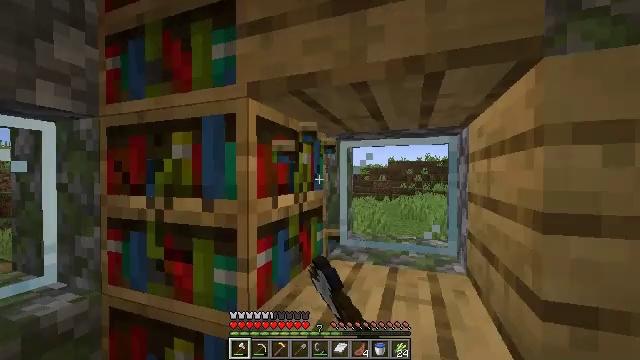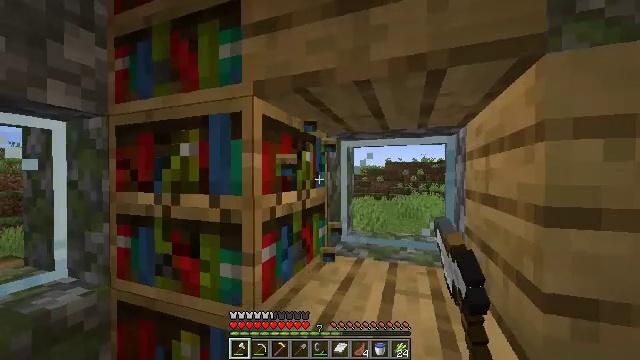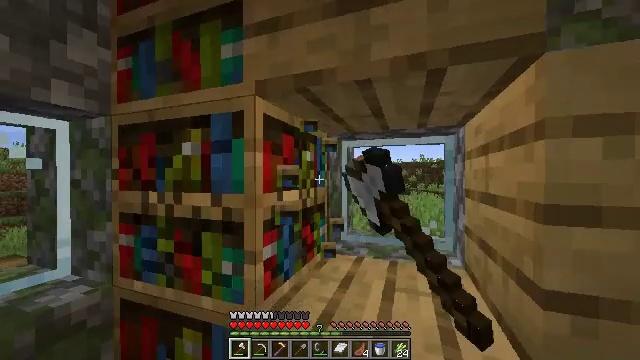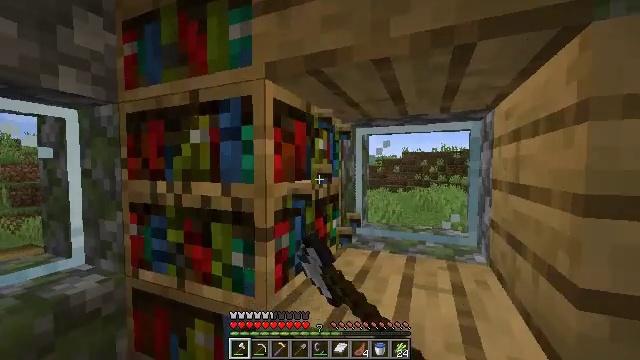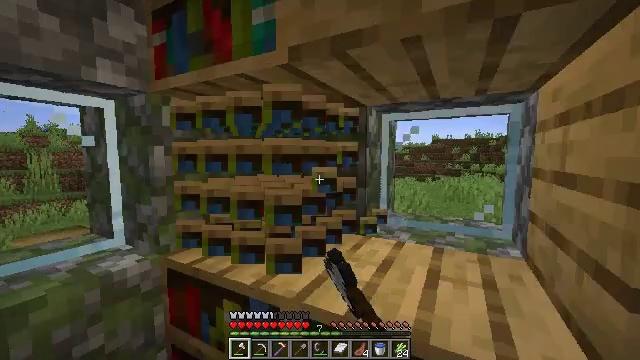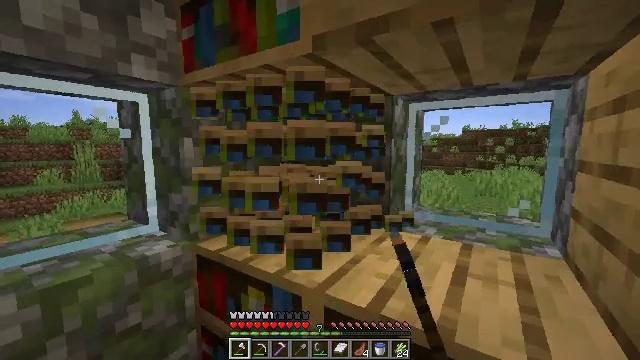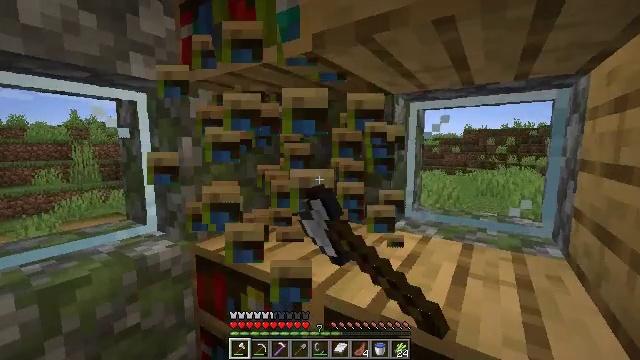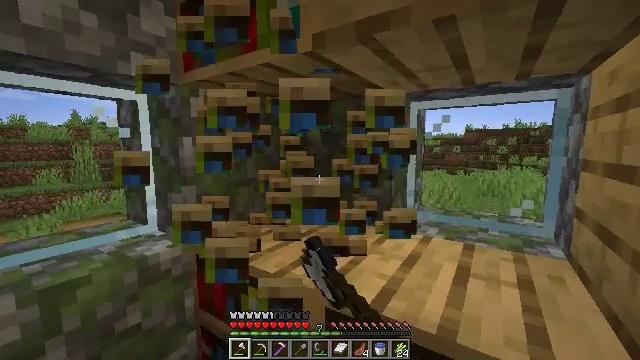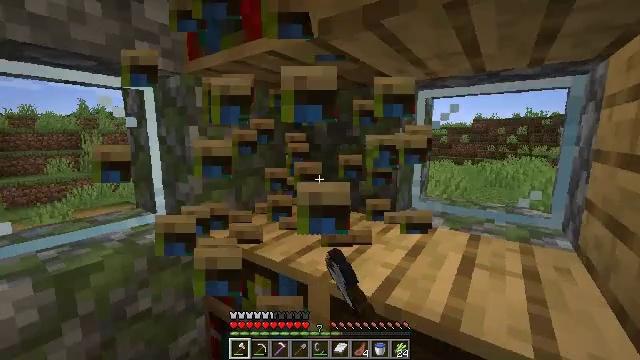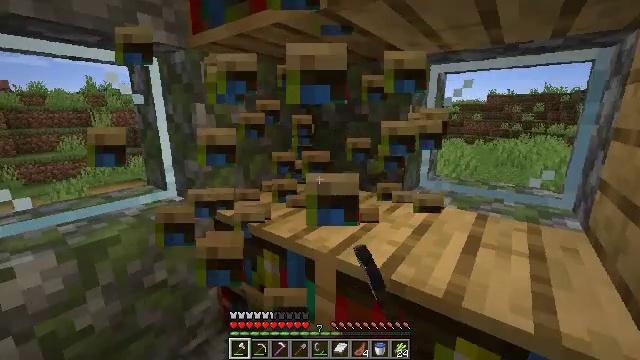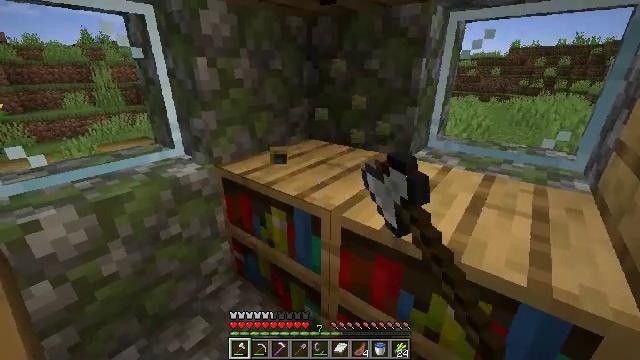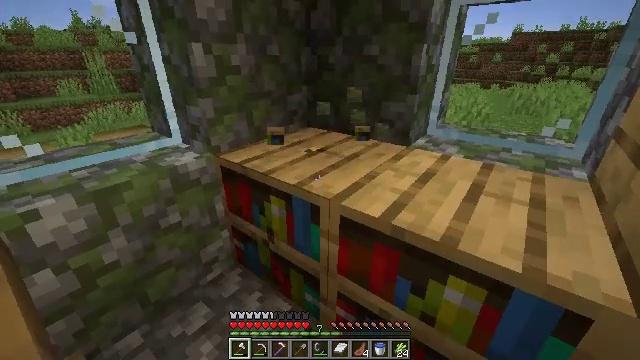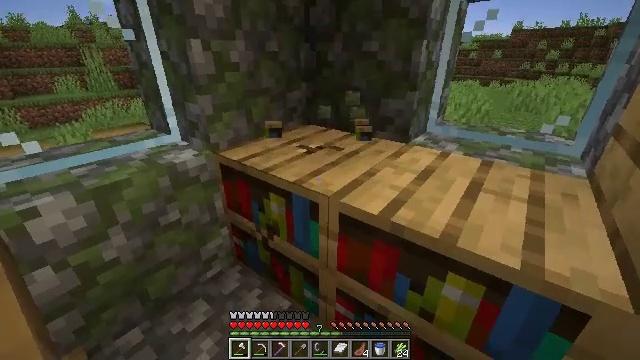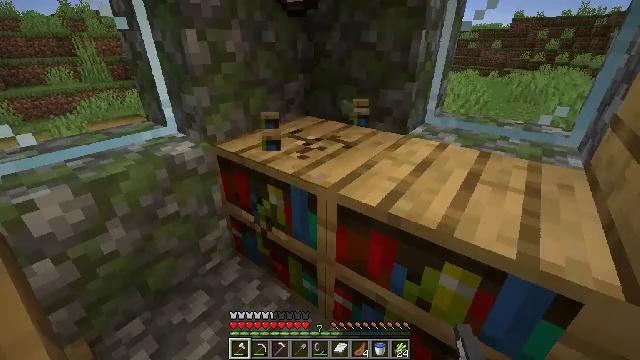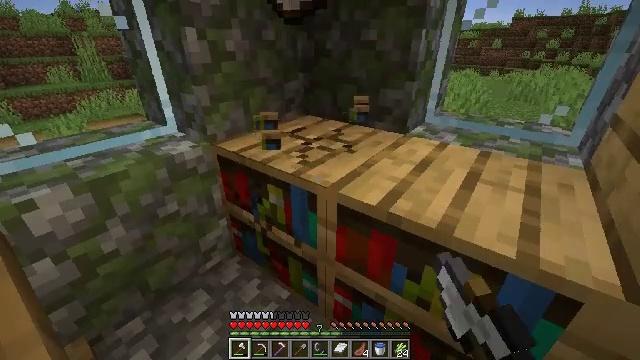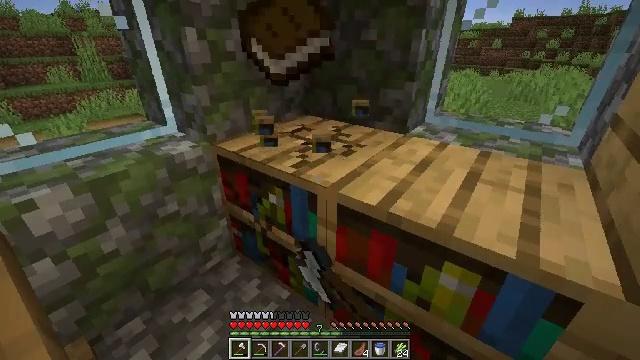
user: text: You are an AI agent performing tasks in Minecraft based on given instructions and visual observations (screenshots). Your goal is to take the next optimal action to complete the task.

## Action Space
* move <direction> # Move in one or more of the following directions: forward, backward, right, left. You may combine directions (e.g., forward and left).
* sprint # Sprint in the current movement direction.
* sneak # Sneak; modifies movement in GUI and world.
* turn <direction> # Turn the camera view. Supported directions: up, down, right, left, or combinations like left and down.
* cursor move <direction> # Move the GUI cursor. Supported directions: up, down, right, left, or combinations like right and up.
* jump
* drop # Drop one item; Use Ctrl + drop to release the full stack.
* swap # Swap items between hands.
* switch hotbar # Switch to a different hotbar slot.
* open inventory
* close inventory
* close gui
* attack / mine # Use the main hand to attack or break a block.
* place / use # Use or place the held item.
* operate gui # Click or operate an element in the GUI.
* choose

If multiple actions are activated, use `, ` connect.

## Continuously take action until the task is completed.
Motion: motion action
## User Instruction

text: Destroy the bookshelf.
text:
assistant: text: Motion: attack / mine
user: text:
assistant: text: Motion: attack / mine
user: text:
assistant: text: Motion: turn left and down, attack / mine
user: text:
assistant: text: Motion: turn left and down, attack / mine
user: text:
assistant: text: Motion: turn left and down, attack / mine
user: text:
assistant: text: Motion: attack / mine
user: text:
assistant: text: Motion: attack / mine
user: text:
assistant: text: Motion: turn left and down, attack / mine
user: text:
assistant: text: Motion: turn left and down, attack / mine
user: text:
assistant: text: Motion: turn left and down, attack / mine
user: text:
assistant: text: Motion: turn down, attack / mine
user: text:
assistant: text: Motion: attack / mine
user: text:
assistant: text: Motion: turn down, attack / mine
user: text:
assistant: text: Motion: attack / mine
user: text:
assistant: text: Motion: attack / mine
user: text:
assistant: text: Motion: attack / mine
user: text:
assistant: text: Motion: attack / mine
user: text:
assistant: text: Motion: attack / mine
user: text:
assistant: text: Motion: attack / mine
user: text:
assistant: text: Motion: attack / mine
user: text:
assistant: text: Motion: turn right and down, attack / mine
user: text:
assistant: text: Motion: turn right and down, attack / mine
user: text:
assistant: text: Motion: turn right, attack / mine
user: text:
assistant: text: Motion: turn right and down, attack / mine
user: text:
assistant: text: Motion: turn right, attack / mine
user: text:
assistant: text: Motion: attack / mine
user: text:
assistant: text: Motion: attack / mine
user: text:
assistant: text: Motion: attack / mine
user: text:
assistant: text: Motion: attack / mine
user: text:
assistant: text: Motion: attack / mine